Question: For a temporary workaround, I have to set User.ID to 0 in a certain line. My usual approach for similar cases is to set a breakpoint at the corresponding line and use the watch to manipulate the value:
'''
User.ID = 0
'''
In an attempt to streamline this by automatically setting the value, I came up with a conditional breakpoint with this condition:
'''
Convert.ToBoolean(User.ID = 0)
'''
Since this expression evaluates to false, the code execution does not stop and as a side effect User.ID would be set to 0. As it turns out, this side effect does not happen. I am sure that this is by design. My questions:
- - -

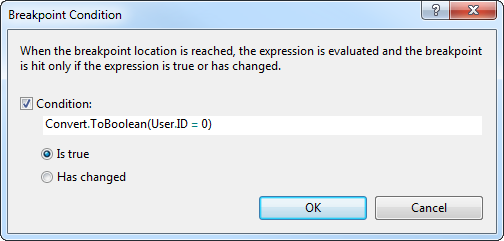
Answer: My question seems to be related: <URL>
It seems that this bug(in my opinion the debugger should not allow side effects from a breakpoint condition) was fixed in VS2013.
You have to change the setting if you want that side-effect:
- - -
Tick that and you should get the old behaviour. I'm on 2010 so i cannot test it. But i trust <URL> in this.